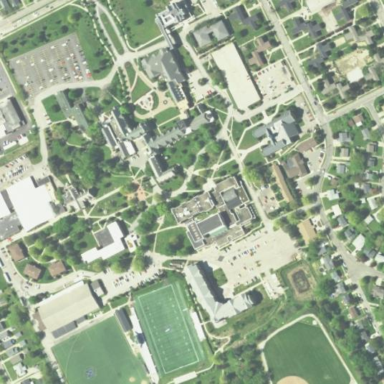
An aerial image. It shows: University.